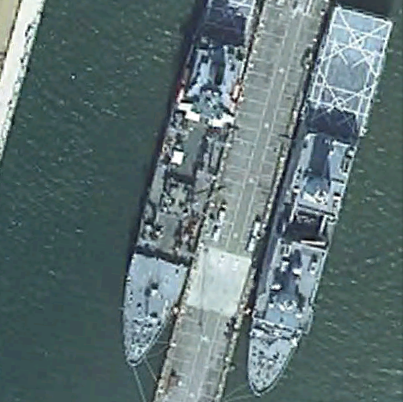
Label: combat